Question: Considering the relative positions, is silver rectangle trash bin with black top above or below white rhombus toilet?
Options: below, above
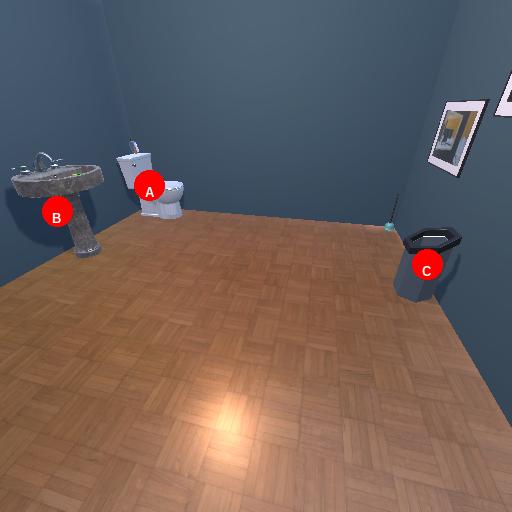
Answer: below